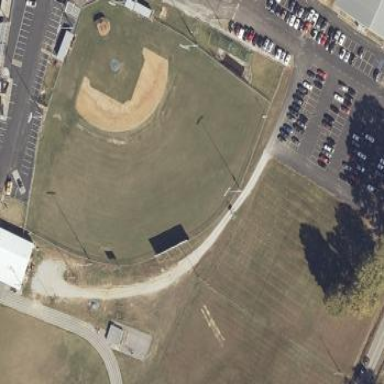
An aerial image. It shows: Baseball pitch for leisure and sports activities.